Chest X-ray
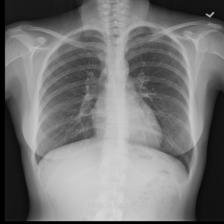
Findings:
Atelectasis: negative
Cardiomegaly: negative
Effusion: negative
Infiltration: negative
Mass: negative
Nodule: negative
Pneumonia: negative
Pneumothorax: negative
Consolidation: negative
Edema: negative
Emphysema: negative
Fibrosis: negative
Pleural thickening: negative
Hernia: negative